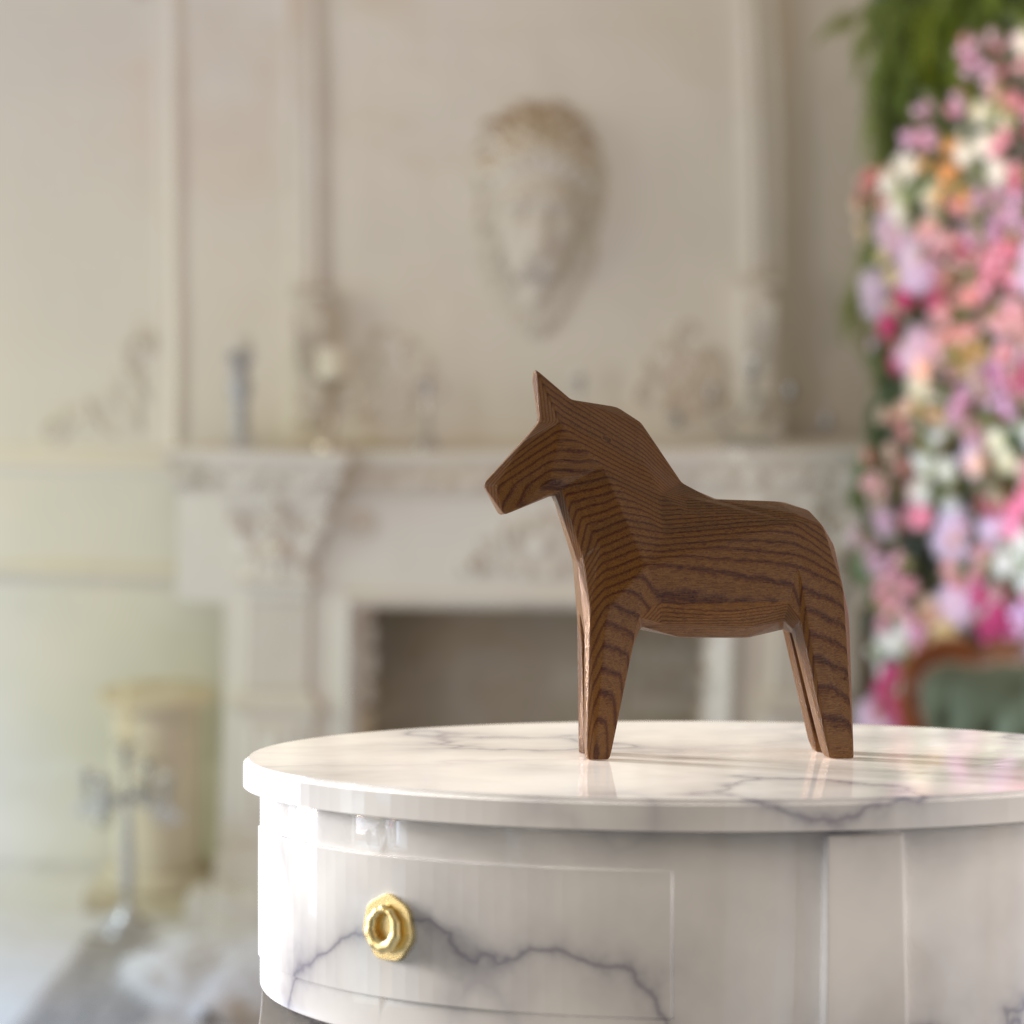
A high quality rendering of a dalahest_oak dalecarlian horse figurine made of varnished dark oak standing on a white marble sidetable in an a photo studio hall in london with natural soft warm daylight from windows,wide shot from  the left, 100 mm, f 5.6